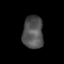
Tissue: skin
Cell type: Epithelial cells
Senescence score: 0.2724
Nuclear area (px): 661
Mean DAPI intensity: 81.997